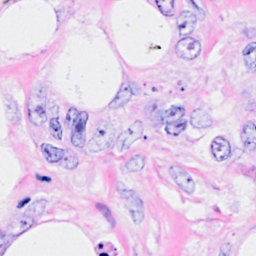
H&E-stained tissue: Breast